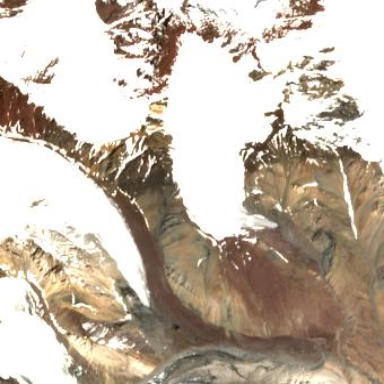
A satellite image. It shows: Majestic glacier in the distance.